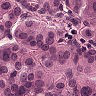
Metastatic tissue present: yes